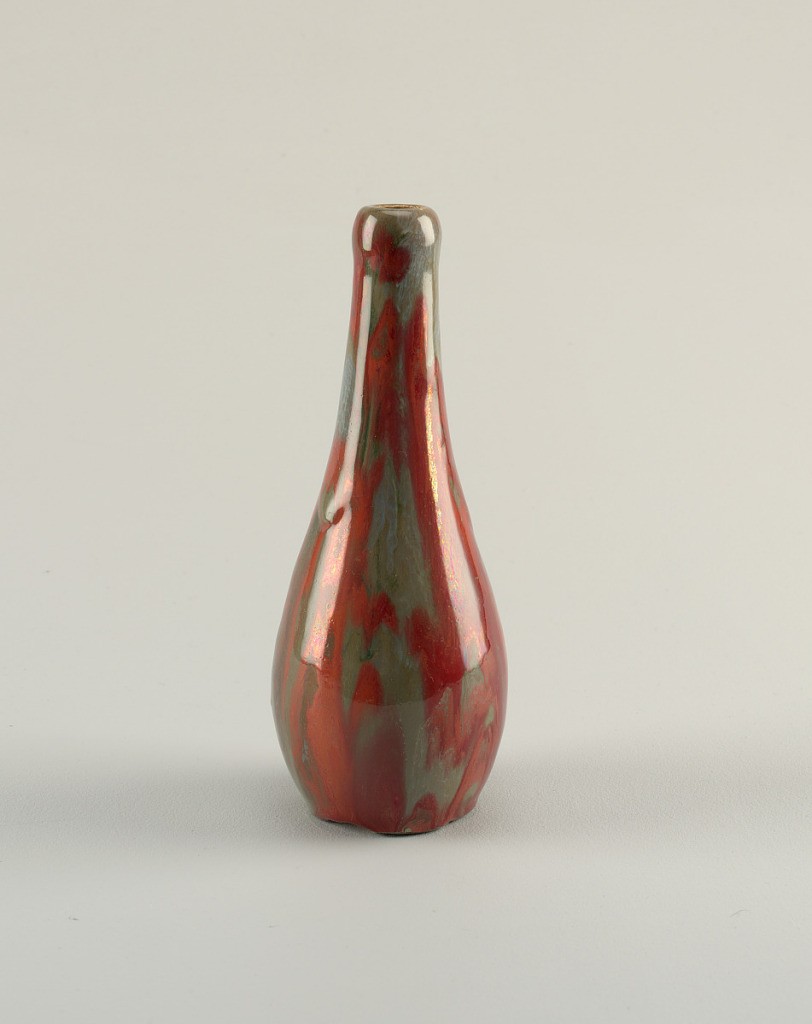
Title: Vase
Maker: Hugh Cornwall Robertson, 1845 – 1908
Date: ca. 1896
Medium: Glazed stoneware
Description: Gray-white stoneware body, thrown. Elongated ovoid body with tapering neck, slightly incurving rim; no foot. Covered with a flowing glaze of orange, red, gray-green and blue-green, thick in some areas. Very faint luster effect. Bottom not glazed.

Dedham marbelized orange & gray.